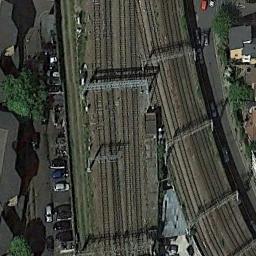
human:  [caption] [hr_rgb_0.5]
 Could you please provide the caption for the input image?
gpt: One side of the railway, there are lush trees  And the other side, there are many buildings .

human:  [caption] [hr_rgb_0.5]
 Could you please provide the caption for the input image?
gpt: There are several buildings of different shapes beside the railway .

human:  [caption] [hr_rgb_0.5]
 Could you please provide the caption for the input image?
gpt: The railway is next to some trees and houses .

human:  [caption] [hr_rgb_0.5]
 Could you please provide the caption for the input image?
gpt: These railways are between some houses and a parking lot .

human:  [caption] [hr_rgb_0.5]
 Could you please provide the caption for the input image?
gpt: There are some buildings beside the railway .